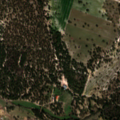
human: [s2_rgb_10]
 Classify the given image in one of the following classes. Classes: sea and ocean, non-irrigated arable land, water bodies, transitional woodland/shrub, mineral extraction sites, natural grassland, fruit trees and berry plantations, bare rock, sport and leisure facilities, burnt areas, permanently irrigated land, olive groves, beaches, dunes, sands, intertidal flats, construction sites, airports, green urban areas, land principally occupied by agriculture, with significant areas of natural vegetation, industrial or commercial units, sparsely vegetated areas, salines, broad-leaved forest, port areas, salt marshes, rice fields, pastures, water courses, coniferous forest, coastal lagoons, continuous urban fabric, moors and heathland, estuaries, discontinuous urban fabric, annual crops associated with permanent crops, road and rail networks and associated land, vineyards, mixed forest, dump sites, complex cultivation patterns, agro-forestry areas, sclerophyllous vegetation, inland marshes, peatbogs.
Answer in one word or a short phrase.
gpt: non-irrigated arable land, complex cultivation patterns, agro-forestry areas, broad-leaved forest, coniferous forest, mixed forest